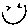
Label: smiley face